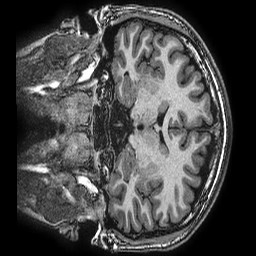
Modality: T1w
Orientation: coronal
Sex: male
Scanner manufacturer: ge
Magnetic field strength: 3 T
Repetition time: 0.0077 s
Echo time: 0.003436 s